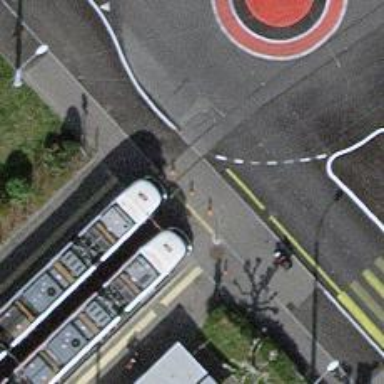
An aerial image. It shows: Bollard barrier.